Question: Is there a way to disable the dropdown menu in Twitter Bootstrap 3 navbar when viewing on an iPhone and similar device sizes and then to replace it with a link to another screen.

The menu takes up a lot of space. On a desktop (even a tablet) this doesn't matter. On a mobile phone I would like it to take you to a different page and disable the dropdown altogether.
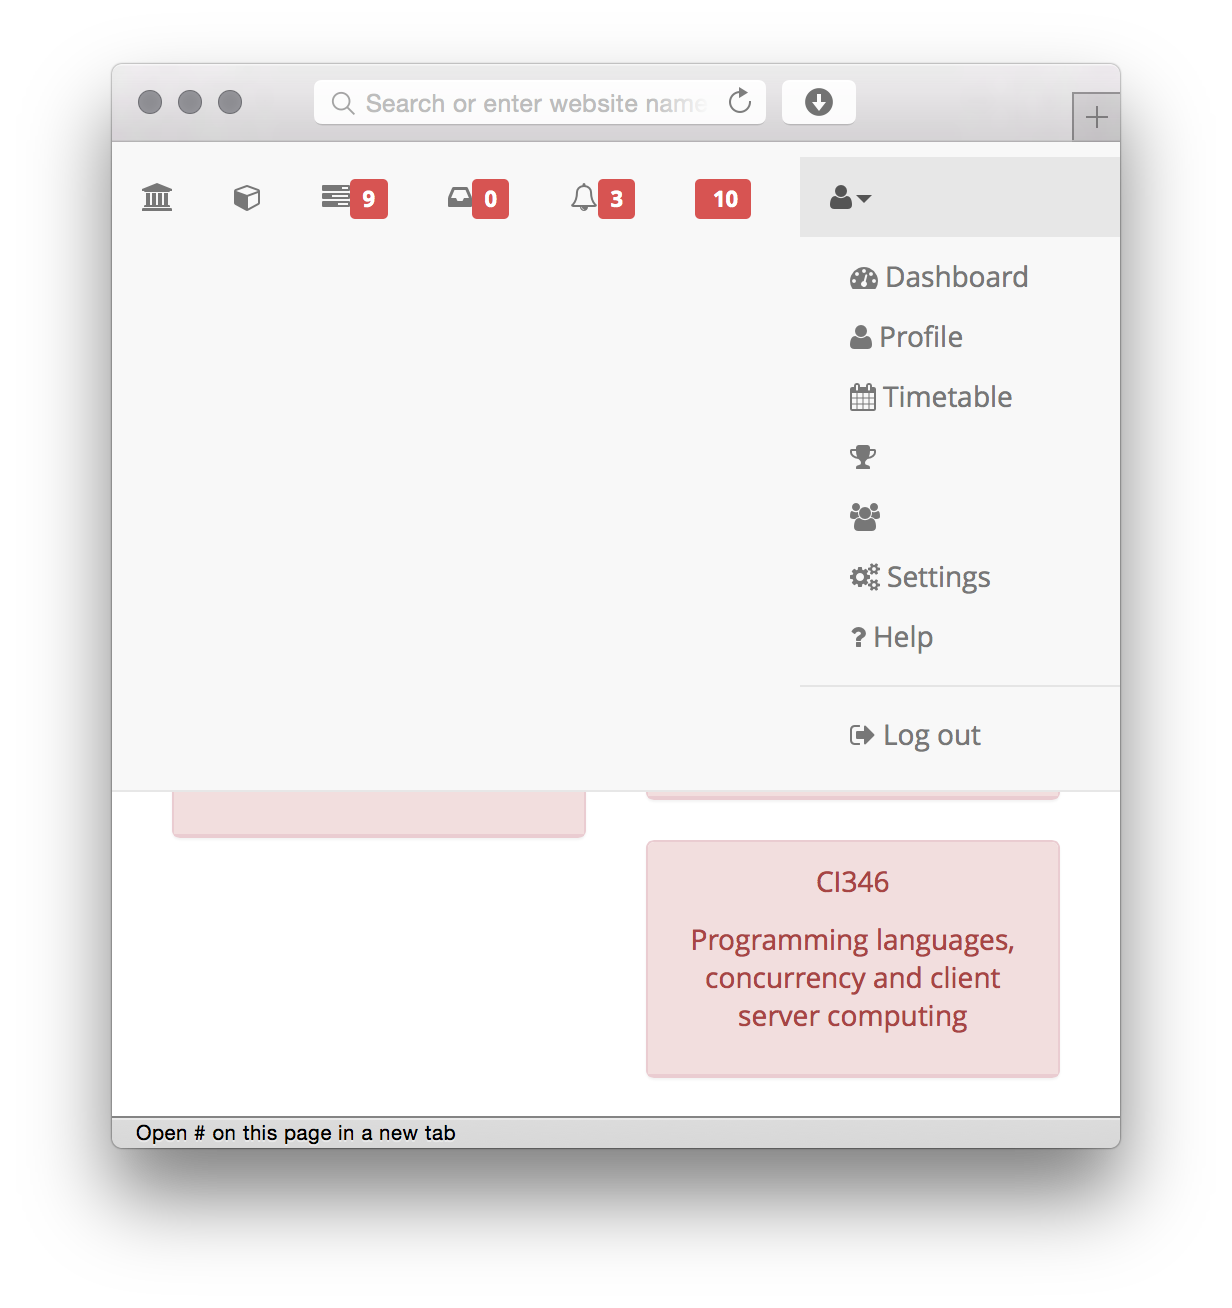
Answer: I would use the responsive classes for this. It's probably not ideal to have extra markup for hidden elements, but it is the easiest and most reliable approach and requires no Javascript.
# demo
'''
...
<li class="visible-xs-block"><a href="#"><span class="glyphicon glyphicon-user" aria-label="My profile"></span> My Profile</a></li>
<li class="dropdown hidden-xs">
<a href="#" class="dropdown-toggle" data-toggle="dropdown" role="button" aria-expanded="false"><span class="glyphicon glyphicon-user"></span> My Profile <span class="caret"></span></a>
<ul class="dropdown-menu" role="menu">
<li><a href="#"><span class="glyphicon glyphicon-signal"></span> Statistics</a></li>
<li><a href="#"><span class="glyphicon glyphicon-certificate"></span> Certificates</a></li>
<li><a href="#"><span class="glyphicon glyphicon-star"></span> Favorites</a></li>
<li class="divider"></li>
<li><a href="#"><span class="glyphicon glyphicon-log-out"></span> Logout</a></li>
</ul>
</li>
...
'''
In the above snippet, you'll see that I'm using the 'visible-xs-block' class on the '<li>' with the link to your alternative page. This will insure that that this element is hidden, except on mobile devices. On the dropdown, I've used the 'hidden-xs' class, which will hide the dropdown only on mobile devices.
---
You can do this with Javascript as suggested by @cvrebert, and if you don't have to worry about support for IE8 or IE9, you can do this easily with matchMedia.
'''
if (window.matchMedia("(max-width: 768px)").matches) {
/* the view port is less than 768 pixels wide */
/* hide your dropdown and display your link */
} else {
/* the view port is at least 768 pixels wide */
/* show your dropdown and hide your link */
}
'''
It's a bit more complicated if you want a Javascript solution and need to support IE8/IE9 because you'll have to monitor the window resize event. To do this efficiently, you'll probably want to debounce or use a timeout.
Again, to me, the best way is the CSS approach above.